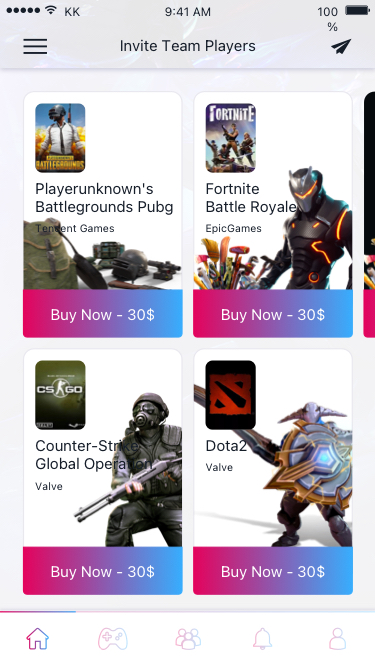
Text in this UI design:
Playerunknown's Battlegrounds Pubg
Tencent Games
Buy Now - 30$
Counter-Strike
Global Operation
Valve
Buy Now - 30$
Dota2
Valve
Buy Now - 30$
Fortnite Battle Royale
EpicGames
Buy Now - 30$
Invite Team Players
9:41 AM
KK
100%